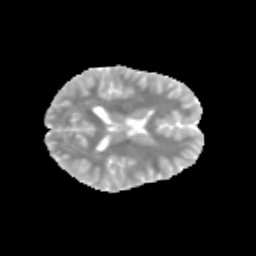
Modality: MD
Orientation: axial
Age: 14
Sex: female
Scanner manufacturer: siemens
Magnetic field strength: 3 T
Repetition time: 3.8 s
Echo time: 0.07 s